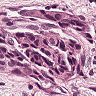
Metastatic tissue present: yes